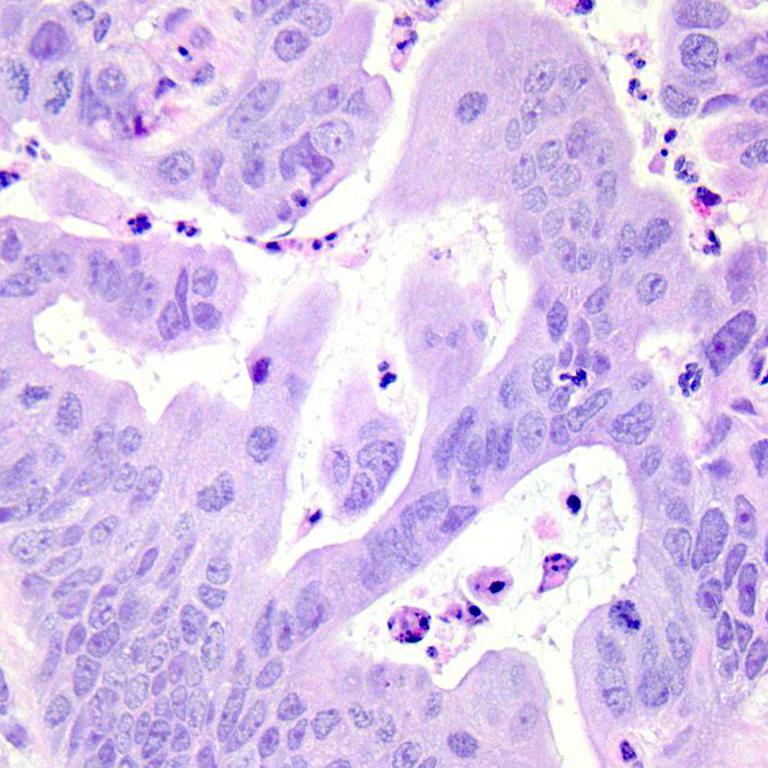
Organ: colon
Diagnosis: adenocarcinomas